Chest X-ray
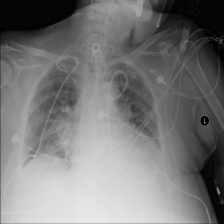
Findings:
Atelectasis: negative
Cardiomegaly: negative
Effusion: negative
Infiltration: negative
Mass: negative
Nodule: negative
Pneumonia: negative
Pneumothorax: negative
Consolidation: negative
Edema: negative
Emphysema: negative
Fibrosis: negative
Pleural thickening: negative
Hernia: negative